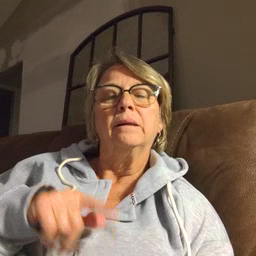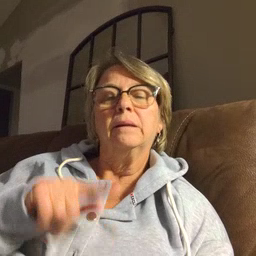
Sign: potty